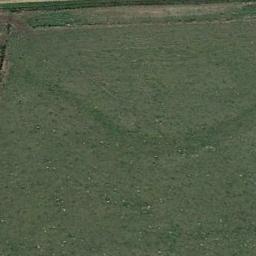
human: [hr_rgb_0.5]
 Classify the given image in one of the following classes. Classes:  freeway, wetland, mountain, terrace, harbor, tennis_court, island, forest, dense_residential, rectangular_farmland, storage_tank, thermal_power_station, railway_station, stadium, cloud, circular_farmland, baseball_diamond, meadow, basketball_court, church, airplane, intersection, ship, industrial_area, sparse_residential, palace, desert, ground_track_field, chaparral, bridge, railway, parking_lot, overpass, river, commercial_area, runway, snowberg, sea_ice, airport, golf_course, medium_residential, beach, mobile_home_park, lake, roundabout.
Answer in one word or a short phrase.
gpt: meadow